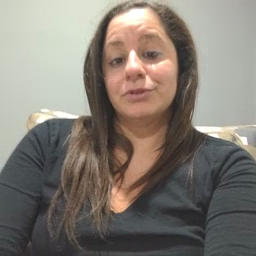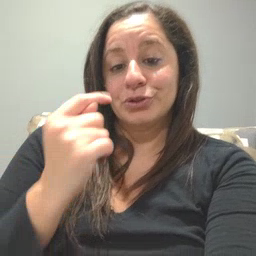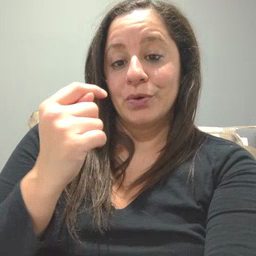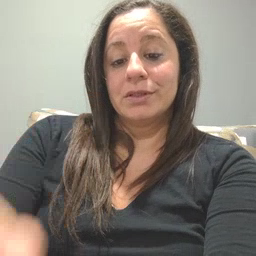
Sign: toy